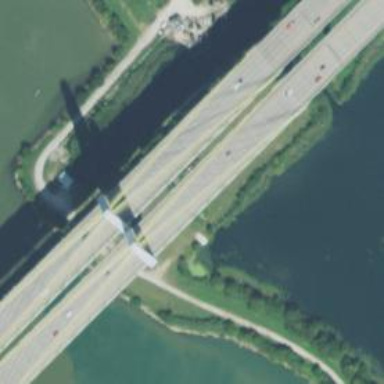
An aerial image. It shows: Suspension bridge crossing motorway.